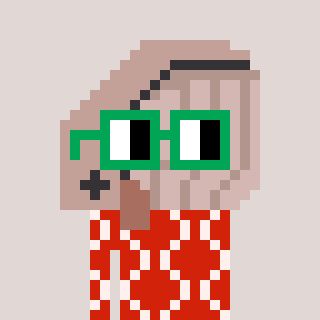
a pixel art character with square green glasses, a whale-shaped head and a red-colored body on a warm background